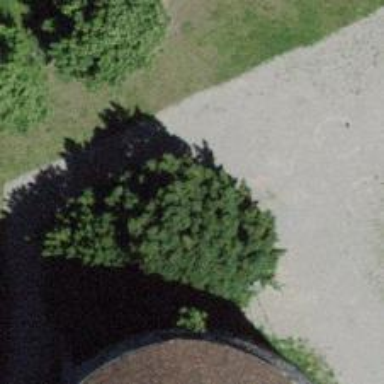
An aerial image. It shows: Path surfaced with fine gravel.